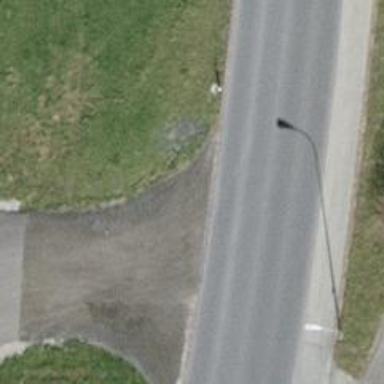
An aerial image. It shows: Driveway.